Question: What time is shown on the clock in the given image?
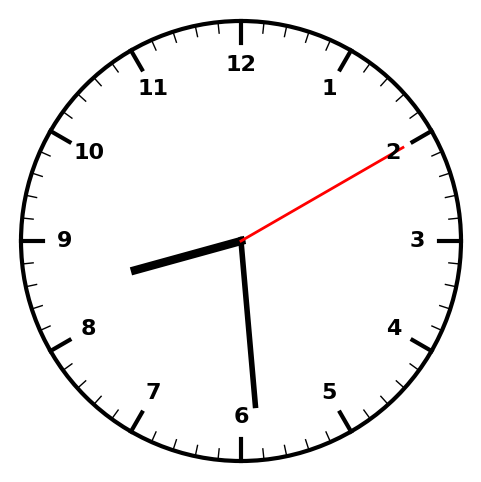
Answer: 08:29:10